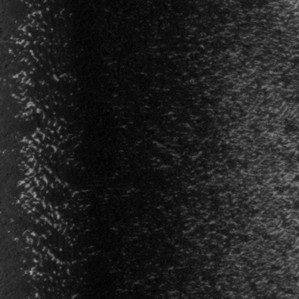
Label: frost